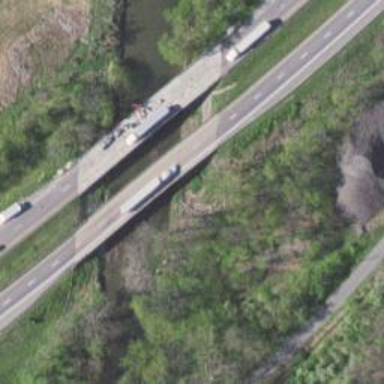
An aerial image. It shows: Motorway bridge.